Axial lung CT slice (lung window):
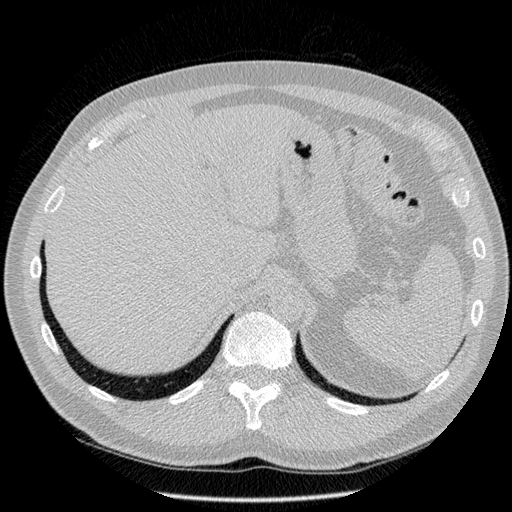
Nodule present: no